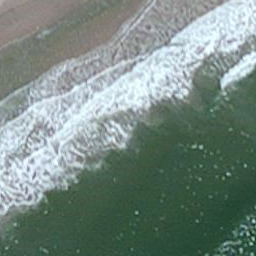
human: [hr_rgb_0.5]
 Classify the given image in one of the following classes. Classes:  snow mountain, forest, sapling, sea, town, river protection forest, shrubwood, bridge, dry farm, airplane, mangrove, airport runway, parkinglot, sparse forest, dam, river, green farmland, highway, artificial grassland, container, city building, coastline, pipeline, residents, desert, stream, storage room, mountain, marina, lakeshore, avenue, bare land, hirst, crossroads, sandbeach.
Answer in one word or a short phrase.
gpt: coastline